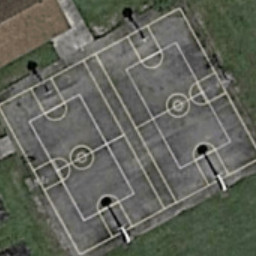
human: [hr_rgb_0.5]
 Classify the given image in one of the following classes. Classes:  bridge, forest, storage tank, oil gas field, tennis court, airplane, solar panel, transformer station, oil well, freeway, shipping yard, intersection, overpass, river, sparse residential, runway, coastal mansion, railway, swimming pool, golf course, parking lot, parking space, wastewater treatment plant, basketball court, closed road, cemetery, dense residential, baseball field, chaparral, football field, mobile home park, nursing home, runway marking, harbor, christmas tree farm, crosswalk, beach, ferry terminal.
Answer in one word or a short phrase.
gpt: basketball court